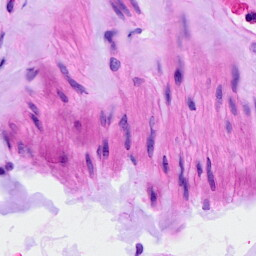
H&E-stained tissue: Ovarian